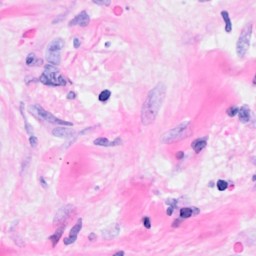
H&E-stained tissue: Breast